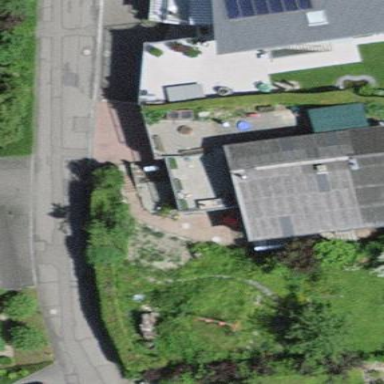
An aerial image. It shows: Residential building.